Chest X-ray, AP view. Patient: 51 years old, sex M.
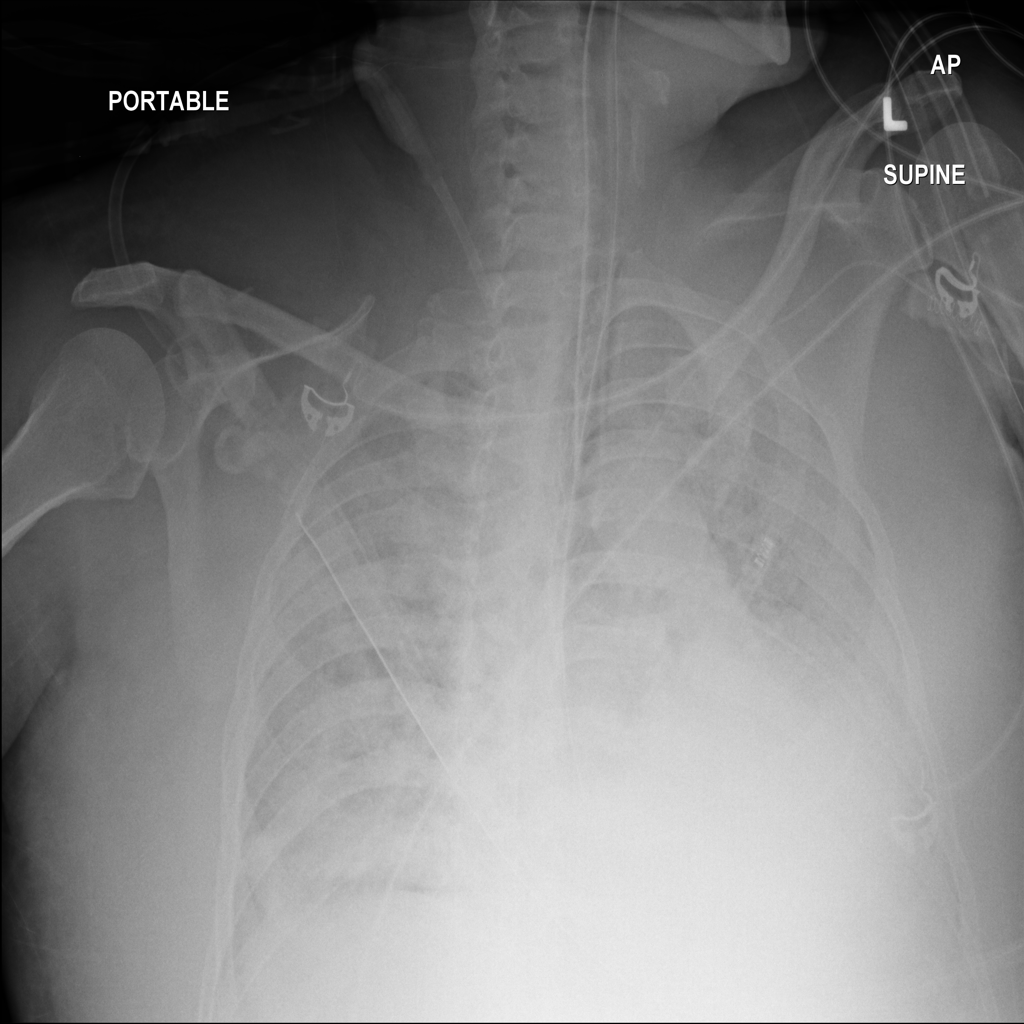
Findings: No Finding